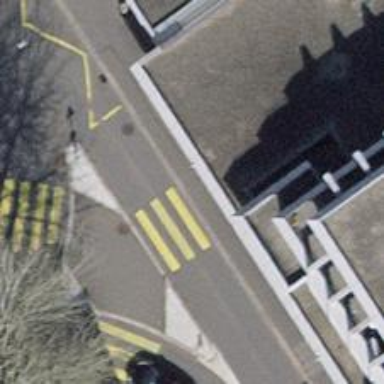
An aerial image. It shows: Kerb serving as barrier.